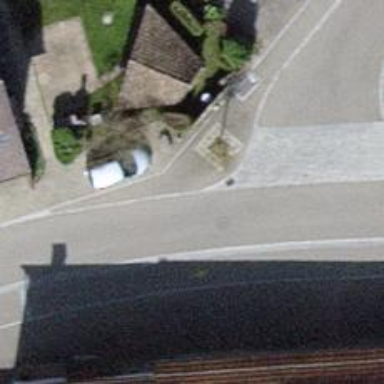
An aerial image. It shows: Kerb serving as barrier.